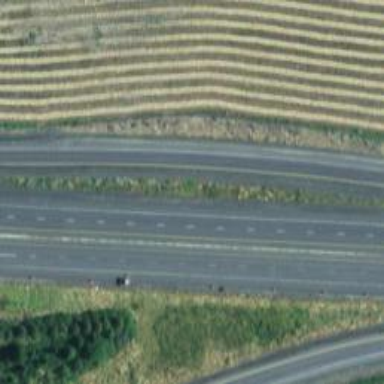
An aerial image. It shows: Trunk highway with expressway features.